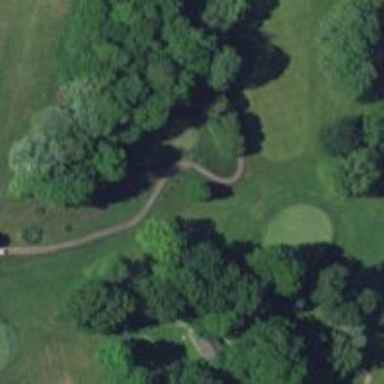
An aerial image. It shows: View of golf hole.